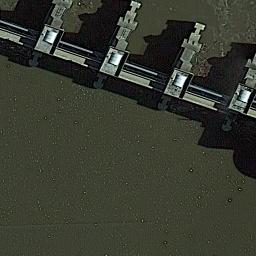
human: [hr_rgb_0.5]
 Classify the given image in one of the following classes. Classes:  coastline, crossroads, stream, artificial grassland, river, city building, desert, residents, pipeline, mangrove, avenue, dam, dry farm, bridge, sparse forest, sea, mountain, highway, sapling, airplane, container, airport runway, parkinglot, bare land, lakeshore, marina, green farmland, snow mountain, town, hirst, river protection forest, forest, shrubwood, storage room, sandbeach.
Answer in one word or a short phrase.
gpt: dam